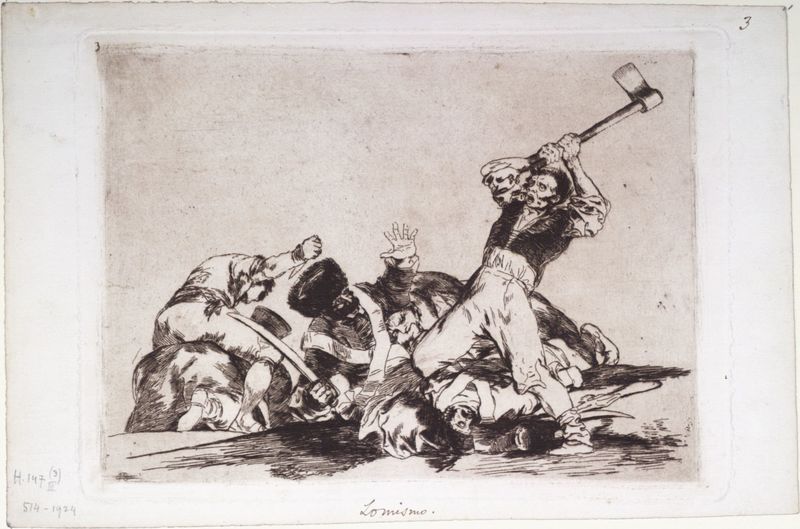
Titel: Los Desastres de la Guerra: Lo mismo - Dasselbe
Künstler: Francisco José de Goya y Lucientes
Standort: Wien
Institution: Albertina, Wien
Schlagwörter: gruppe, hand, kampf, kämpfer, mann, schatten, frankreich, grau, hut, mund, männer, schwarz, skizze, zeichnung, bart, hemd, hose, mütze, augen, gesicht, leiche, messer, mord, tod, tot, toter, signatur, boden, schultern, hase, schwung, spanien, papier, studie, russland, grafik, graphik, ausdruck, gewalt, krieg, schlacht, soldaten, bauer, blut, metzger, haufen, druck, druckgraphik, druckgrafik, radierung, stich, lithografie, schwarzweiß, schwert, säbel, uniform, aufstand, faust, gemetzel, soldat, tote, schrecken, sterben, axt, ermordung, flehen, wams, schwingen, wut, fellmütze, pelzmütze, töten, russe, beil, ausholen, schrei, drama, stechen, abwehr, grausam, hussar, köpfung, morden, huckepack, bojar, 3, 1830, säbeö, lomismo, hilfeflehend